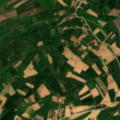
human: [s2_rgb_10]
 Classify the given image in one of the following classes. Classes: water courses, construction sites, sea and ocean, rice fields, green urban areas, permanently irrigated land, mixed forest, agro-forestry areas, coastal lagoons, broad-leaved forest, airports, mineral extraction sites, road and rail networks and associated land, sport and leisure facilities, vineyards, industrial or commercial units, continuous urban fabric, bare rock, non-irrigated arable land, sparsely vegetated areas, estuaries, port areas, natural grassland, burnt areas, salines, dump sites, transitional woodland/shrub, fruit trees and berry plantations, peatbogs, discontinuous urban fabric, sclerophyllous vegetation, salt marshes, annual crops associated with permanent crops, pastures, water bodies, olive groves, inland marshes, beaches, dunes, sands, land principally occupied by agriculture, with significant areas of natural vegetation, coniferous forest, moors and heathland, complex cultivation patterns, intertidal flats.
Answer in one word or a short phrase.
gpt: non-irrigated arable land, complex cultivation patterns, land principally occupied by agriculture, with significant areas of natural vegetation, broad-leaved forest